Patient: sex F, age 76
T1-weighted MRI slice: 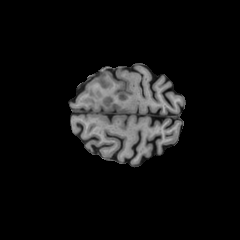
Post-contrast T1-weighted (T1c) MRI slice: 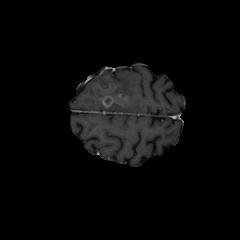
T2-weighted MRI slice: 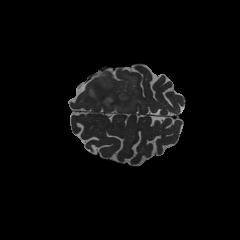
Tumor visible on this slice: yes
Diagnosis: Glioblastoma, IDH-wildtype
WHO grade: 4